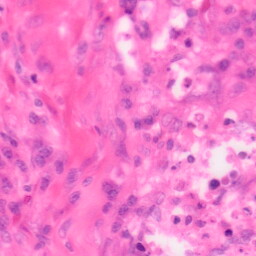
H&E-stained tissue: Colon